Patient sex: M
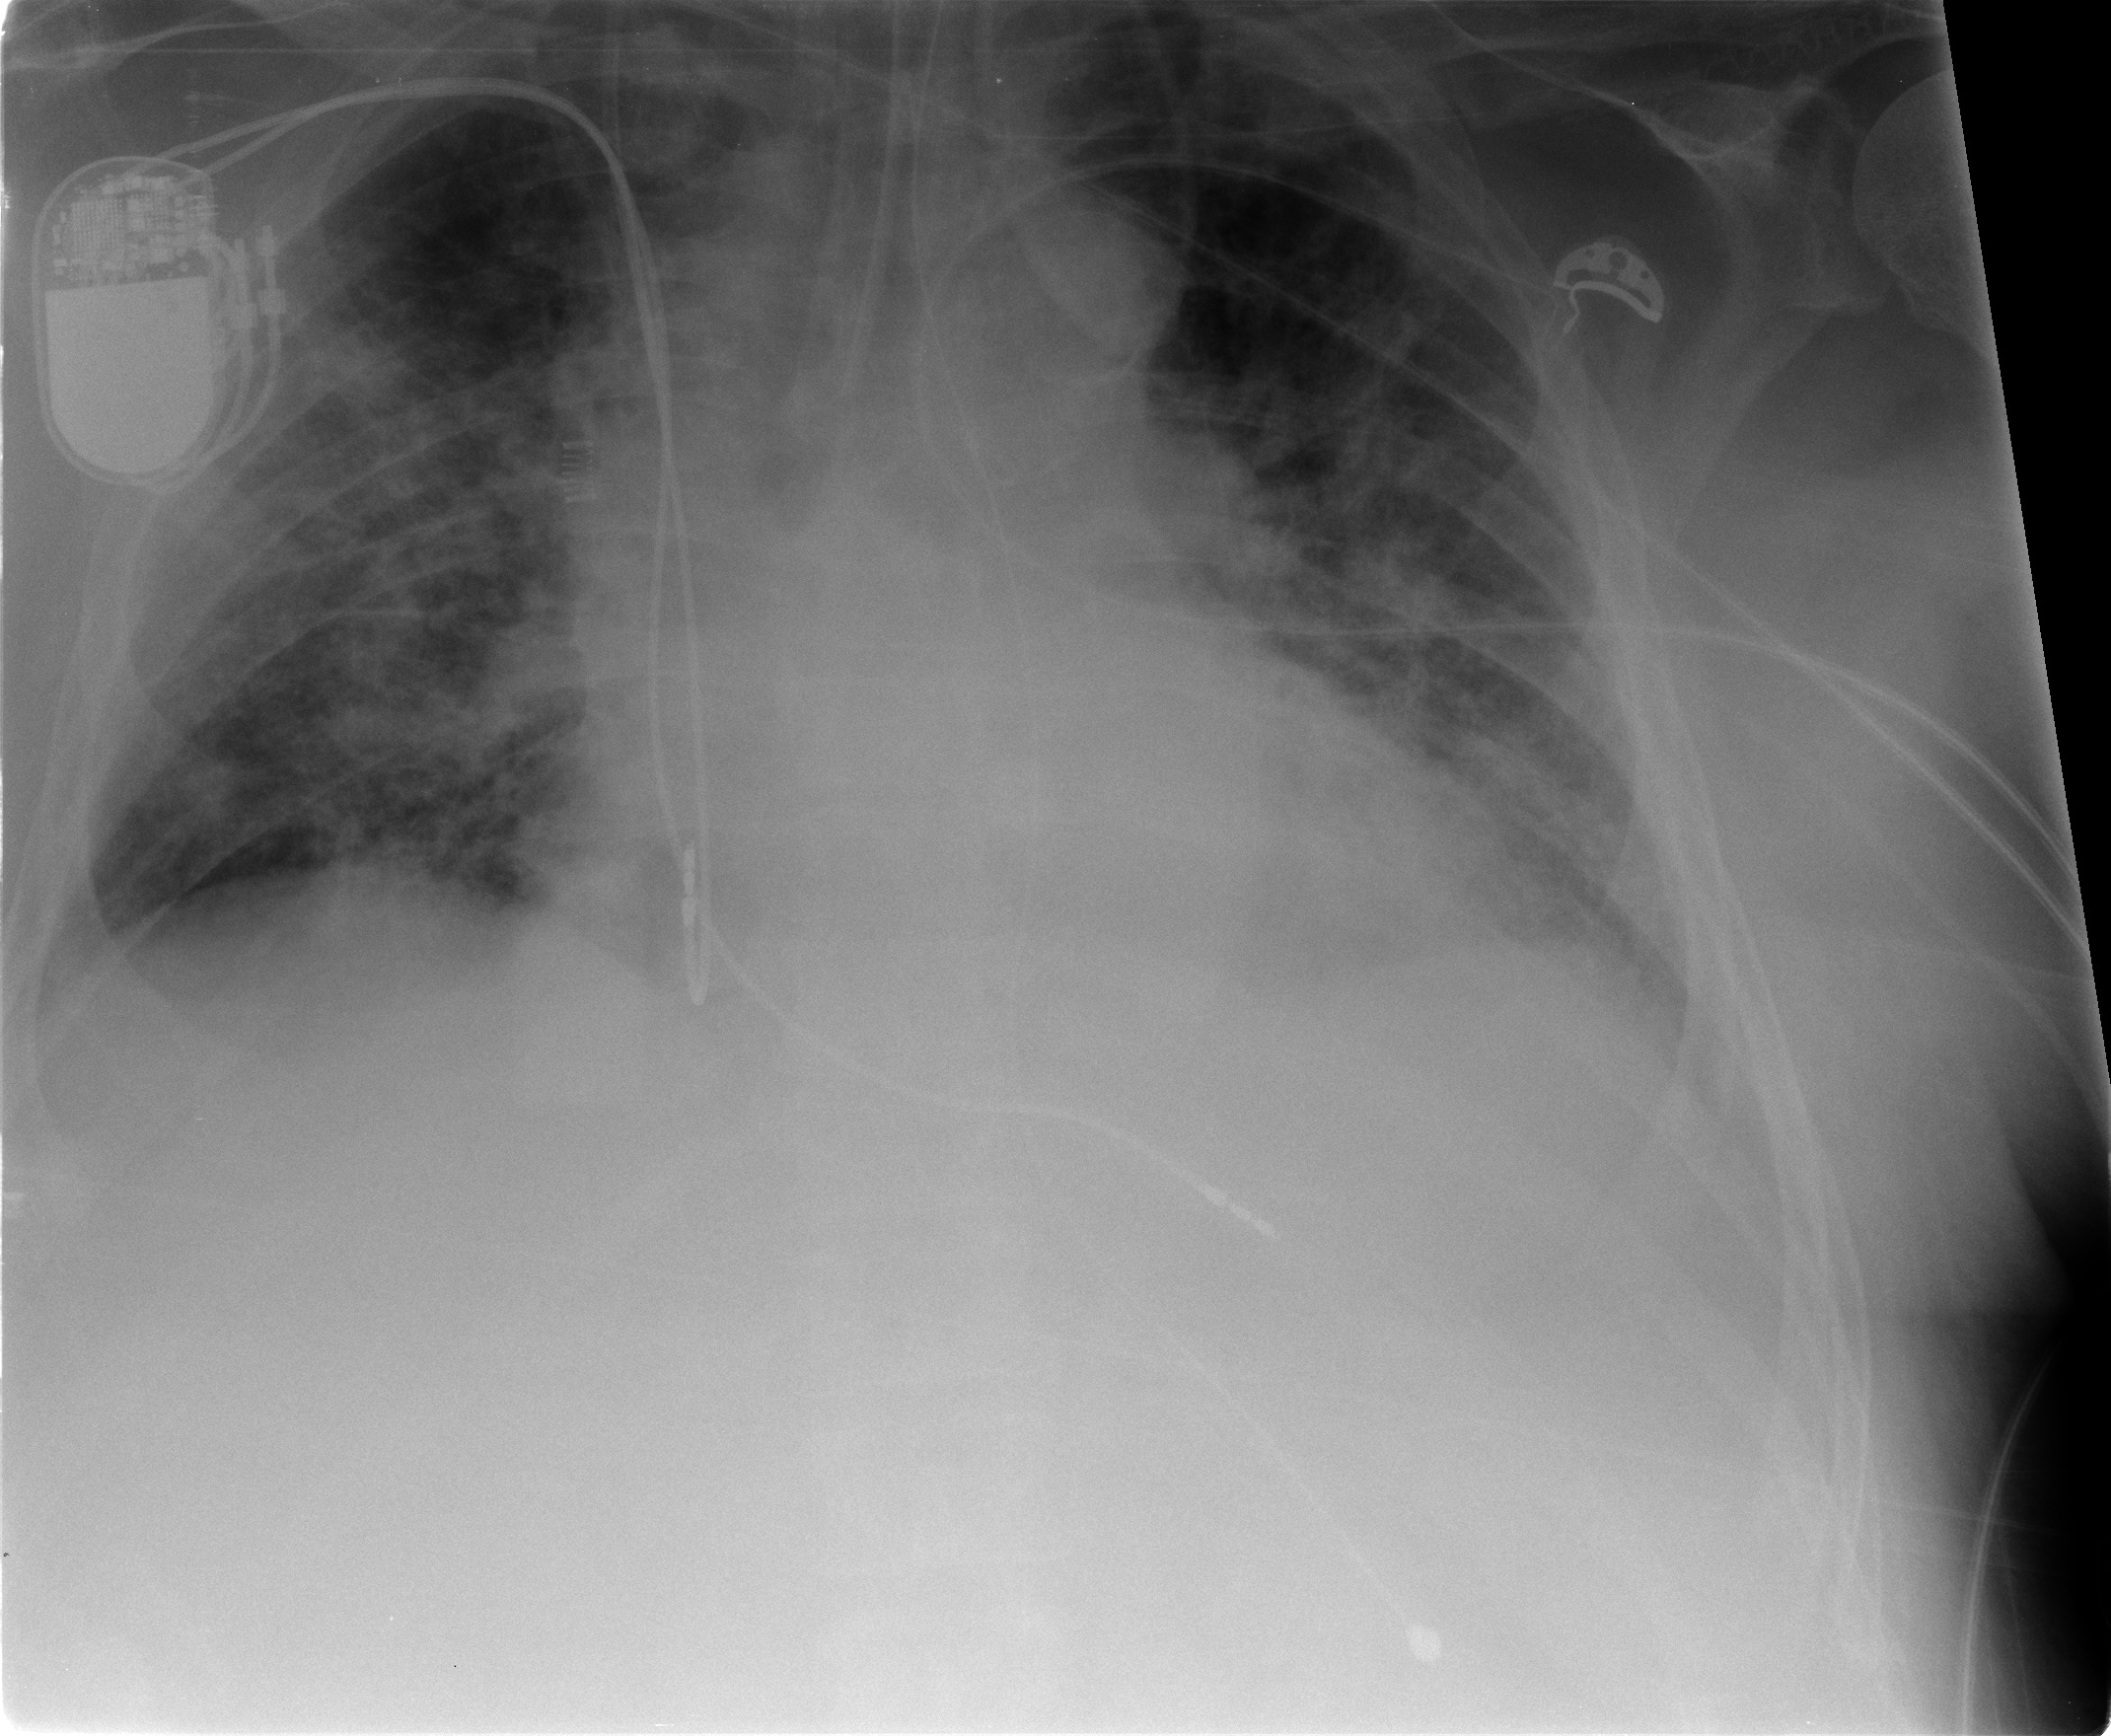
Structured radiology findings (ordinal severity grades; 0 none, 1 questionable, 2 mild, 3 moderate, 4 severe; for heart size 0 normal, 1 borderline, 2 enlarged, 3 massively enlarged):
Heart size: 2
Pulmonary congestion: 3
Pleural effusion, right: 2
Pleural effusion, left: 2
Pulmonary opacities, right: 3
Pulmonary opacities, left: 3
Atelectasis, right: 2
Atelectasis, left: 2